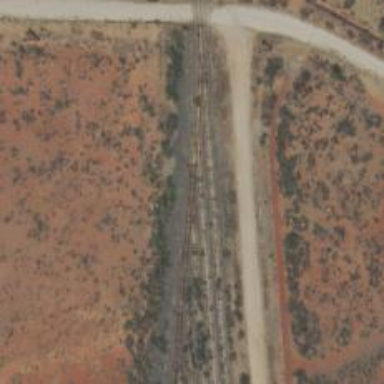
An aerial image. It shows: Abandoned railway yard.